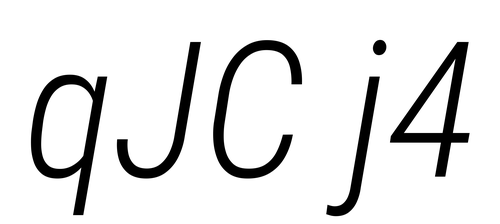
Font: Roboto-Italic_Condensed_Light_Italic